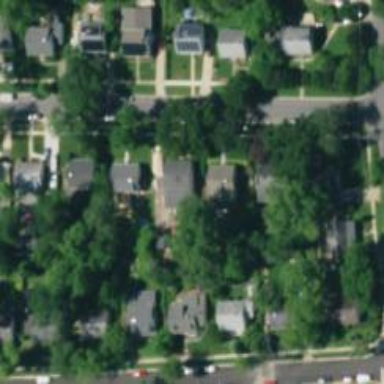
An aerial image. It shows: Neighborhood.